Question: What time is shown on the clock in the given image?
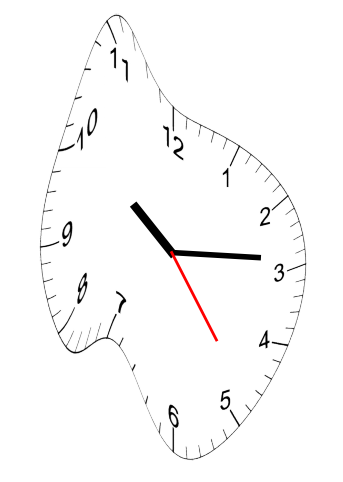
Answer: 10:14:24